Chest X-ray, PA view. Patient: 59 years old, sex M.
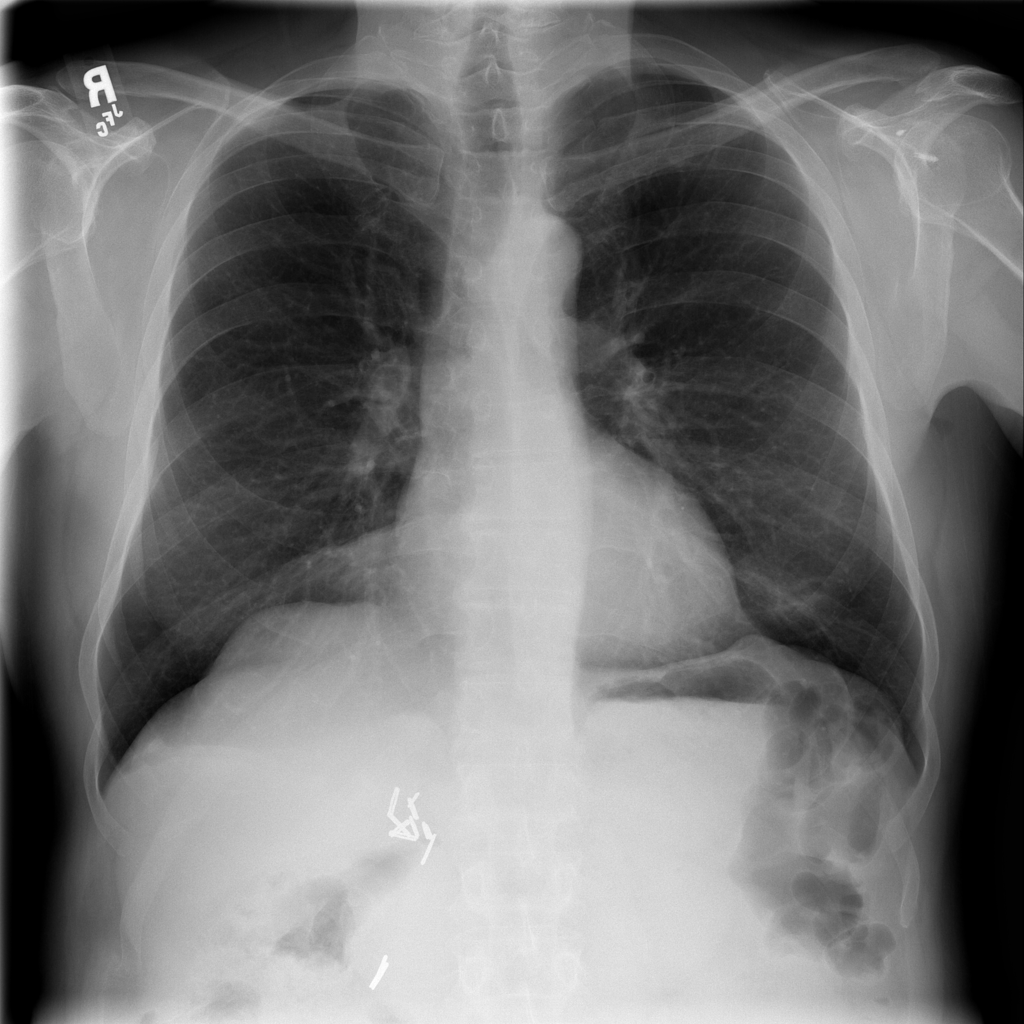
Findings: No Finding